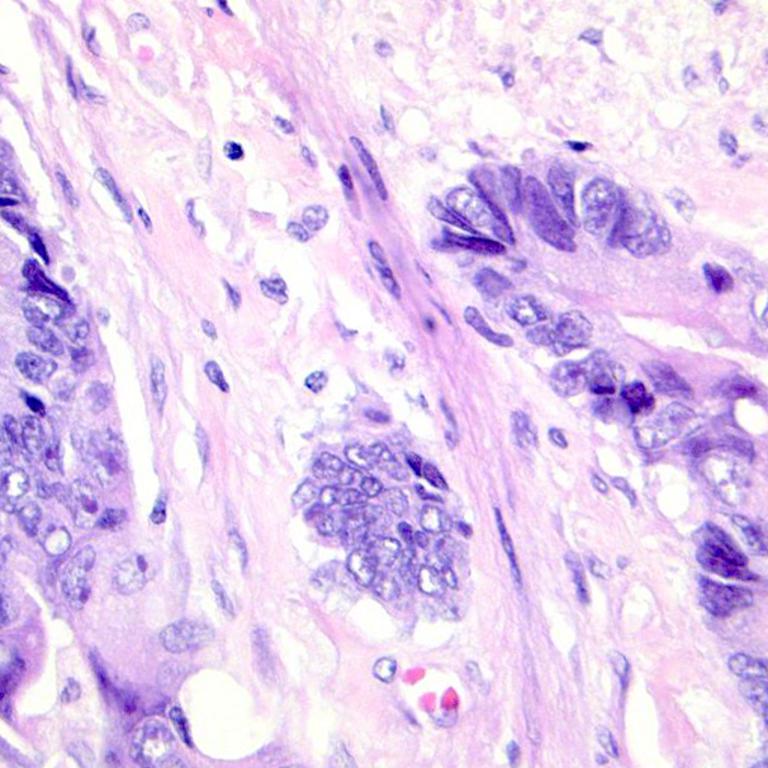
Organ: colon
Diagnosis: adenocarcinomas